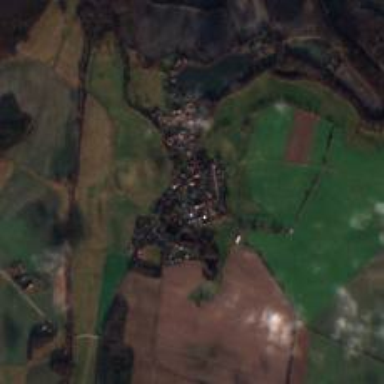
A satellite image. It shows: Village.